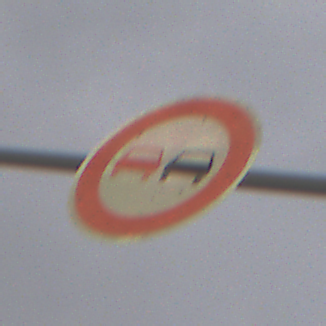
Verkehrszeichen: Ueberholverbot
Umgebung: Outdoor, RoadRail
Tageszeit: Midday
Wetter: Overcast
Licht: Natural
Jahreszeit: NotSpecified
Kontrast: LowContrast